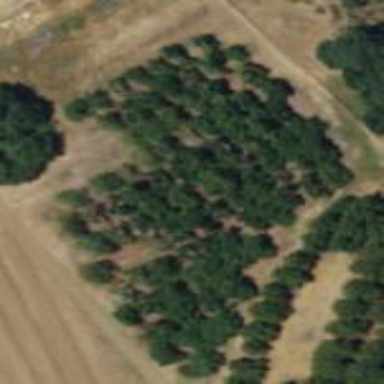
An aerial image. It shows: Orchard.